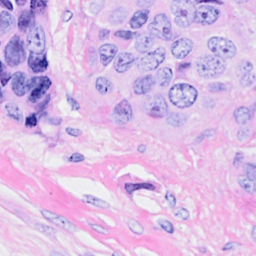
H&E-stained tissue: Breast